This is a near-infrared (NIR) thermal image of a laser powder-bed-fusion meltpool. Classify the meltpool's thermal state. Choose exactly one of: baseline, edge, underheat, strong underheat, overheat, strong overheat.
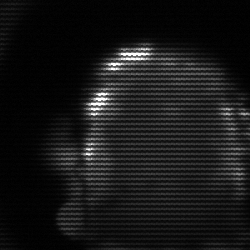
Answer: baseline